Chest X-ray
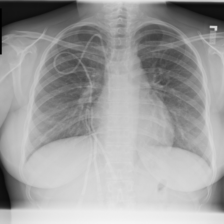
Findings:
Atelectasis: negative
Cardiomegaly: negative
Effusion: negative
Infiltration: negative
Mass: negative
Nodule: negative
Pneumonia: negative
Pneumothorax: negative
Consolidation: negative
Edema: negative
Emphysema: negative
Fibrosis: negative
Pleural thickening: negative
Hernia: negative